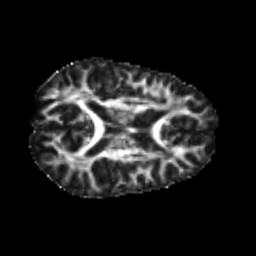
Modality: FA
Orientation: axial
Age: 20
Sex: male
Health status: healthy
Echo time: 0.074 s